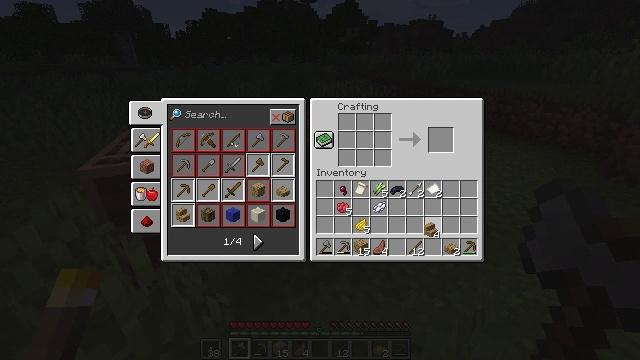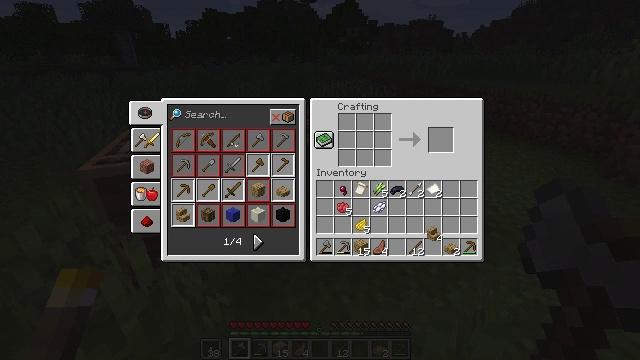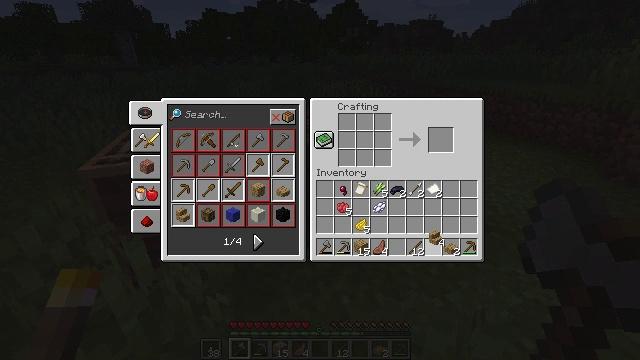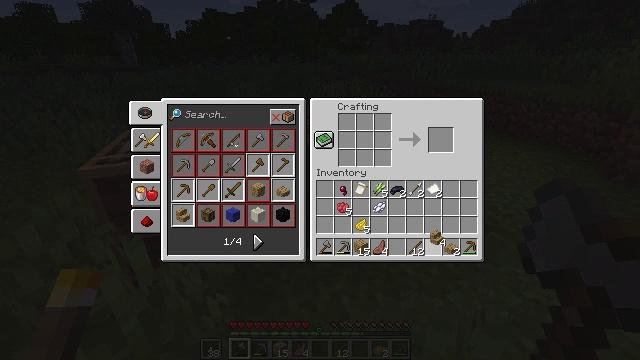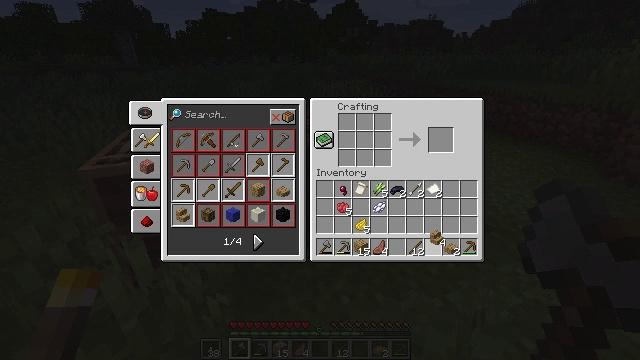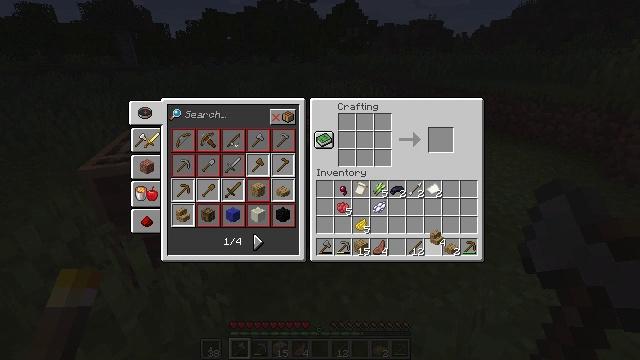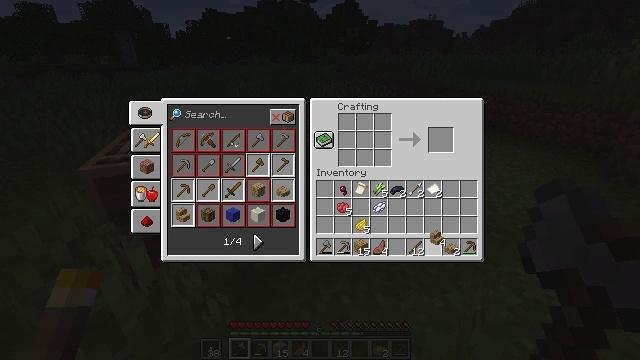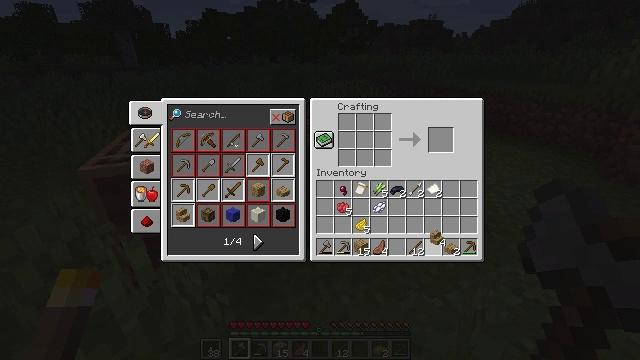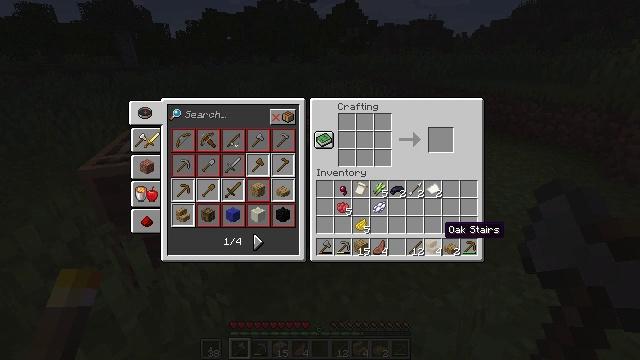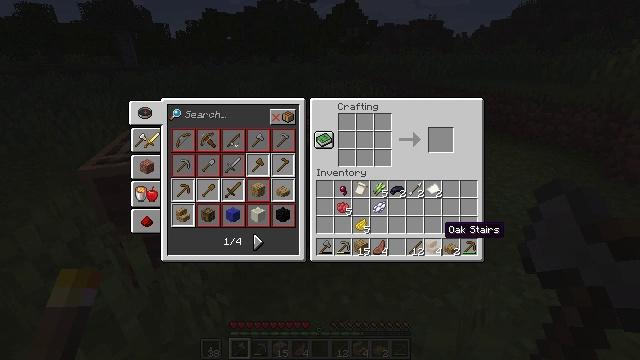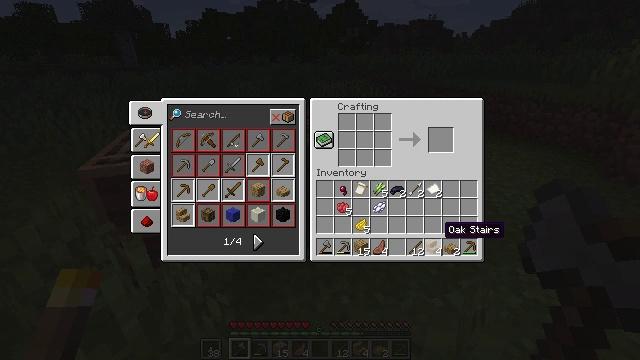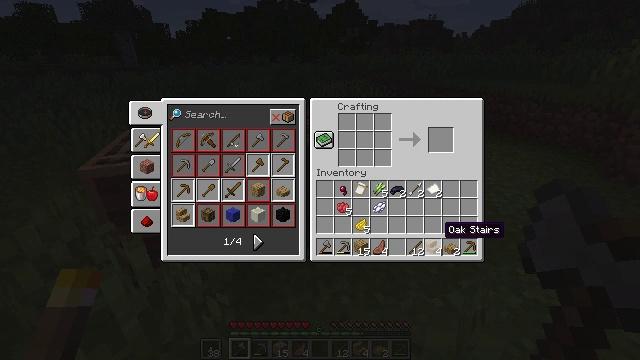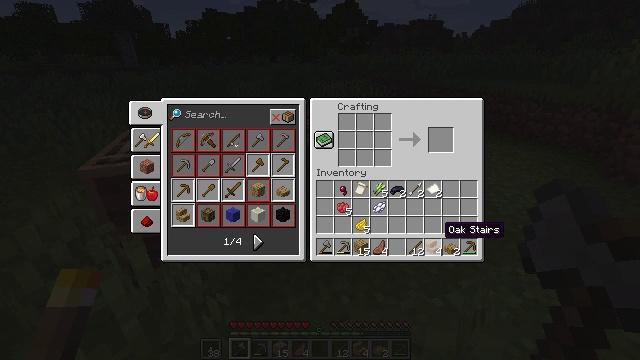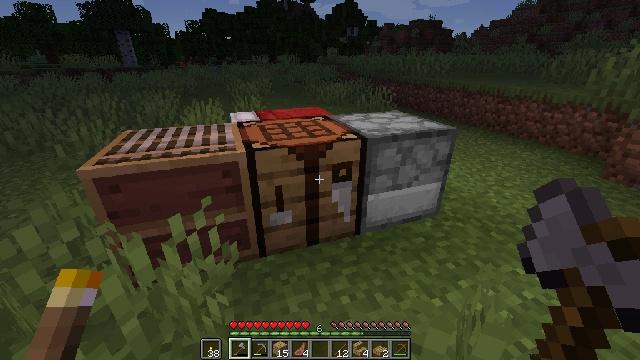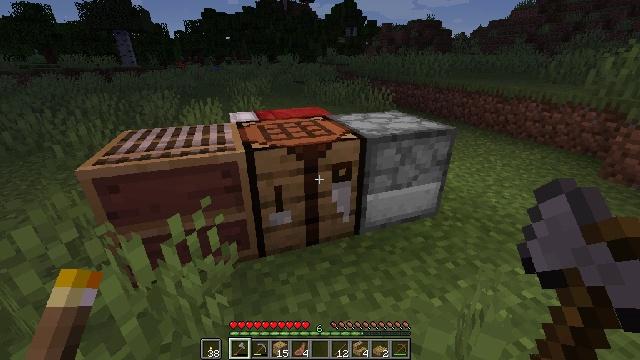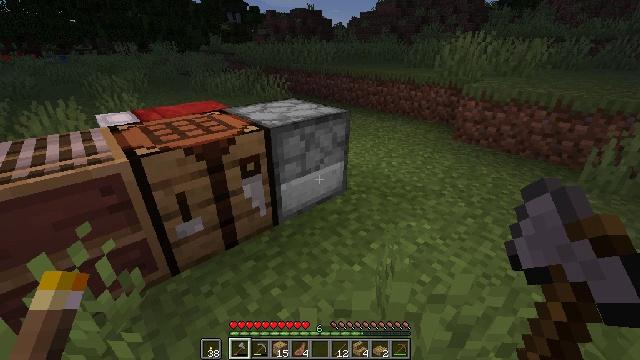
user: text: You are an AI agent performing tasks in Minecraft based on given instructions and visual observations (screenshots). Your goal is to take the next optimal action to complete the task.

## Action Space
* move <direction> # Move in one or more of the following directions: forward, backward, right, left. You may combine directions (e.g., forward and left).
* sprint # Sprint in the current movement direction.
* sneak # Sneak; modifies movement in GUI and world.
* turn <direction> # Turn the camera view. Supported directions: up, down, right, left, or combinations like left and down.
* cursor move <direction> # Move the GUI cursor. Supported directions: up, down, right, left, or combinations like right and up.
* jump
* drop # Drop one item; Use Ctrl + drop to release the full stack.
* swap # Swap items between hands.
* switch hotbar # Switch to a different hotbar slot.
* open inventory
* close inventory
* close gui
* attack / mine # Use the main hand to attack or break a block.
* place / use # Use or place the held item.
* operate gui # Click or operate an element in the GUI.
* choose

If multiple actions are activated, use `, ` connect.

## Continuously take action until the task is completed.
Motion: motion action
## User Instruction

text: Attack the oak slab to collect it.
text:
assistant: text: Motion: open gui
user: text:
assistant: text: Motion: no_op
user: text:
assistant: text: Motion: no_op
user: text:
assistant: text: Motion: no_op
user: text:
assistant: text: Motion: operate gui
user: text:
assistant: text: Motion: operate gui
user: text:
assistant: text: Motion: operate gui
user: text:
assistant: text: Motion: no_op
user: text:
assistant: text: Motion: no_op
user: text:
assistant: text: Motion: no_op
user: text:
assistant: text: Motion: no_op
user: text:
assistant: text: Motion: no_op
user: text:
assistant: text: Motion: no_op
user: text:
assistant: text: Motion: close gui
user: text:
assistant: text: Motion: turn right and down
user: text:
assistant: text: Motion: turn right
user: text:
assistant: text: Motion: turn right and up
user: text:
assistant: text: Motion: no_op
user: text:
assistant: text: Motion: no_op
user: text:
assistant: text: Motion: move forward
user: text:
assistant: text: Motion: move forward, turn left and up
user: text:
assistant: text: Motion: move forward, turn right and up
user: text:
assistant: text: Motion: move forward, turn right and up
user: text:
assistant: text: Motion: move forward, turn right and up
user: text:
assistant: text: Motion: move forward, turn right and up
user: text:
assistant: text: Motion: move forward, turn right
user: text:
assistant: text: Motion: move forward, turn right
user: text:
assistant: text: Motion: move forward, turn right and up
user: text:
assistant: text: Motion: move forward, turn right and up
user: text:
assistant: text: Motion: move forward, turn right and up